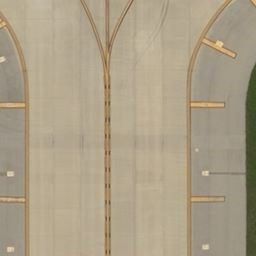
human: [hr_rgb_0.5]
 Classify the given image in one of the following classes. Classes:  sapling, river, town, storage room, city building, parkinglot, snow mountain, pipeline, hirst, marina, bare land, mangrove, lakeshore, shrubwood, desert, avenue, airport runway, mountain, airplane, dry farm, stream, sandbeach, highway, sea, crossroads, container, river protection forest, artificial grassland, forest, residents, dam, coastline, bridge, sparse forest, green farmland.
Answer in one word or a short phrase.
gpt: airport runway